Question: what i want is to make the first textField more near the First jlabel, and some space between the first textfield and the Second jlabel, like this:
JLABEL: JTEXTFIELD ----(spaceeee)----------JLABEL: JTEXTFIELD
but everything i change do not get near what i want, look:

my code that add the TFields and the Jlabels:
'''
JLabel lblProtocolo = new JLabel("Protocolo:");
JLabel lblDataEntrada = new JLabel("Data Entrada:");
JTextField tfProtocolo = new JTextField(10);
JTextField tfDataEntrada = new JTextField(10);
JTextField soteste = new JTextField(10);
JLabel soocupa = new JLabel();
GridBagConstraints gbc = new GridBagConstraints();
gbc.gridx = 0;
gbc.gridy = 0;
gbc.weightx = 1;
gbc.weighty = 1;
gbc.fill = GridBagConstraints.HORIZONTAL;
gbc.insets = new Insets(10, 10, 10, 10);
gbc.anchor = GridBagConstraints.NORTHWEST;
panel2DistribuidorDistribuir.add(lblProtocolo,gbc);
gbc.gridx = 1;
panel2DistribuidorDistribuir.add(tfProtocolo,gbc);
gbc.gridx = 2;
panel2DistribuidorDistribuir.add(lblDataEntrada,gbc);
gbc.gridx = 3;
panel2DistribuidorDistribuir.add(tfDataEntrada,gbc);
'''
i know that if a add some invisible jtextfield in the gridx = 4; and then set the weight once time for this new jtextfield to =1 and the others to 0, it will "WORK" BUT the components in gridx = 0,1,2,3 will not be auto resizable anymore =(, any clue guys
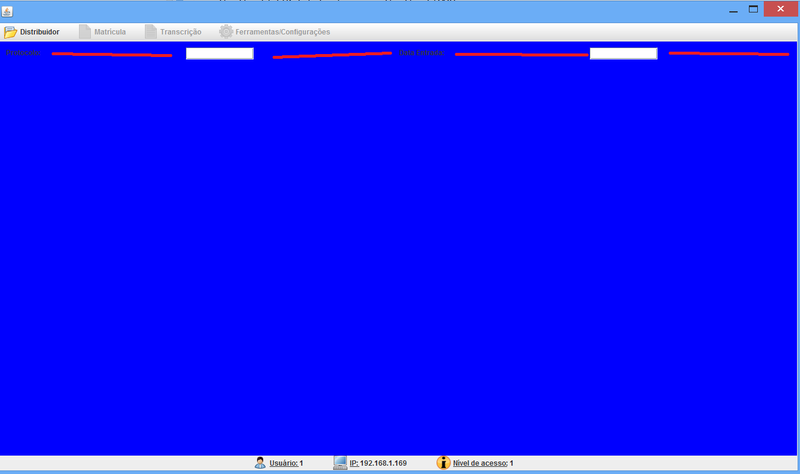
Answer: 'gbc.weightx = 1;' is basically saying the component wants to occupy 100% of available space.
What I would do is start by removing it...
You could also play around with 'gbc.insets' to effect the distance between the individual components...
Take a look at <URL> for more details

'''
import java.awt.BorderLayout;
import java.awt.EventQueue;
import java.awt.GridBagConstraints;
import java.awt.GridBagLayout;
import java.awt.Insets;
import javax.swing.JFrame;
import javax.swing.JLabel;
import javax.swing.JPanel;
import javax.swing.JTextField;
import javax.swing.UIManager;
import javax.swing.UnsupportedLookAndFeelException;
public class GridBagLayoutTest100 {
public static void main(String[] args) {
new GridBagLayoutTest100();
}
public GridBagLayoutTest100() {
EventQueue.invokeLater(new Runnable() {
@Override
public void run() {
try {
UIManager.setLookAndFeel(UIManager.getSystemLookAndFeelClassName());
} catch (ClassNotFoundException | InstantiationException | IllegalAccessException | UnsupportedLookAndFeelException ex) {
}
JFrame frame = new JFrame("Testing");
frame.setDefaultCloseOperation(JFrame.EXIT_ON_CLOSE);
frame.setLayout(new BorderLayout());
frame.add(new TestPane());
frame.pack();
frame.setLocationRelativeTo(null);
frame.setVisible(true);
}
});
}
public class TestPane extends JPanel {
public TestPane() {
JLabel lblProtocolo = new JLabel("Protocolo:");
JLabel lblDataEntrada = new JLabel("Data Entrada:");
JTextField tfProtocolo = new JTextField(10);
JTextField tfDataEntrada = new JTextField(10);
setLayout(new GridBagLayout());
GridBagConstraints gbc = new GridBagConstraints();
gbc.gridx = 0;
gbc.gridy = 0;
gbc.insets = new Insets(4, 4, 4, 4);
gbc.anchor = GridBagConstraints.WEST;
add(lblProtocolo, gbc);
gbc.gridx++;
gbc.weightx = 1;
add(tfProtocolo, gbc);
gbc.anchor = GridBagConstraints.EAST;
gbc.gridx++;
add(lblDataEntrada, gbc);
gbc.gridx++;
gbc.weightx = 0;
add(tfDataEntrada, gbc);
}
}
}
'''